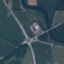
Land use / land cover class: Highway